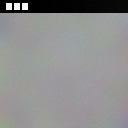
Screen state: on